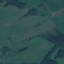
Land use / land cover class: Pasture